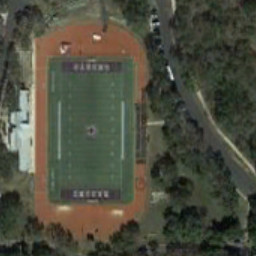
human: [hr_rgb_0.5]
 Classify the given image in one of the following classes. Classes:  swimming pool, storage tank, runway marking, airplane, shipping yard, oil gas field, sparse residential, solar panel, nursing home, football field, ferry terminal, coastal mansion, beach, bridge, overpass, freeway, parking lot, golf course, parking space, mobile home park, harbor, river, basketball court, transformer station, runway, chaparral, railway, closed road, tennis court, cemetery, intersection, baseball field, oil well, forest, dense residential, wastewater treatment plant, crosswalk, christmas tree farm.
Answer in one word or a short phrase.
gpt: football field